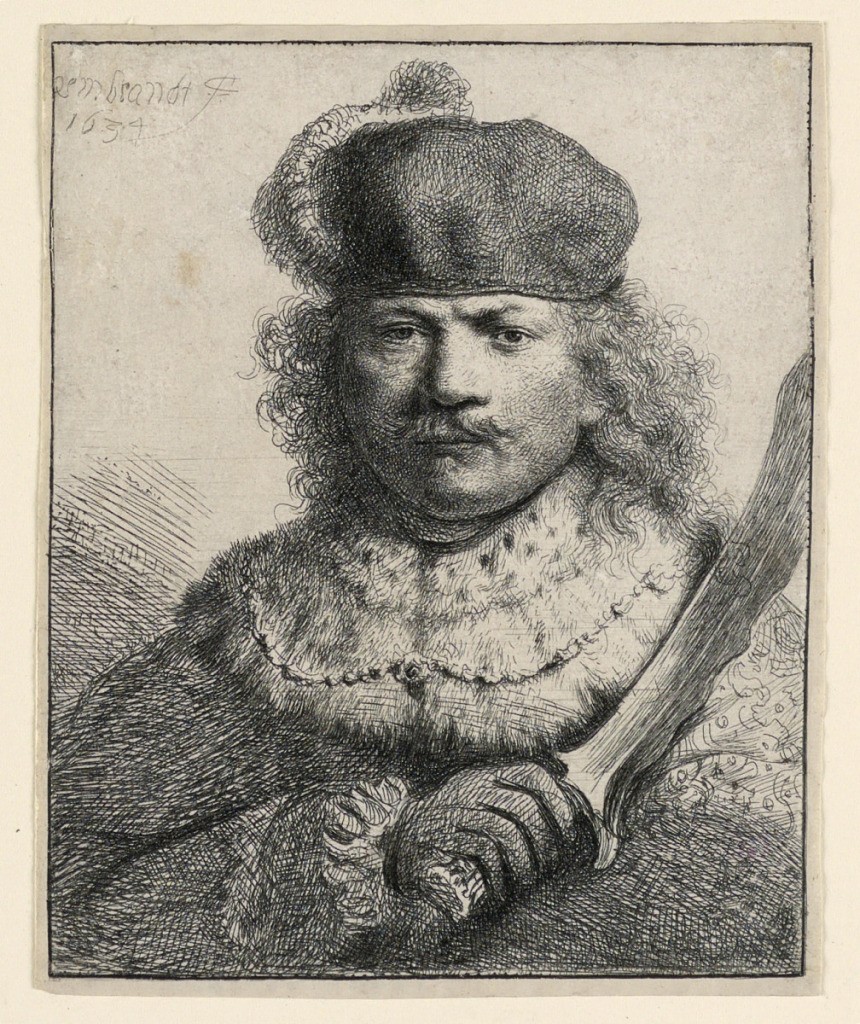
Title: Rembrandt with raised sabre
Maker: Rembrandt Harmensz van Rijn, Dutch, 1606–1669
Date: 1634
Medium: Etching on laid paper
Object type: Print
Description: A bust-length self-portrait of the artist, facing the viewer. The figure is turned slightly toward the left. He wears a cap, a cloack with a fur collar, and holds, in his visible right hand, an upraised sabre. A portion of the upper section of the sabre blade is cut off by the framing line.